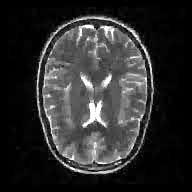
Label: notumor